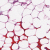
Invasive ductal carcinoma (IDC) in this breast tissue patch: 0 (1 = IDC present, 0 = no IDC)